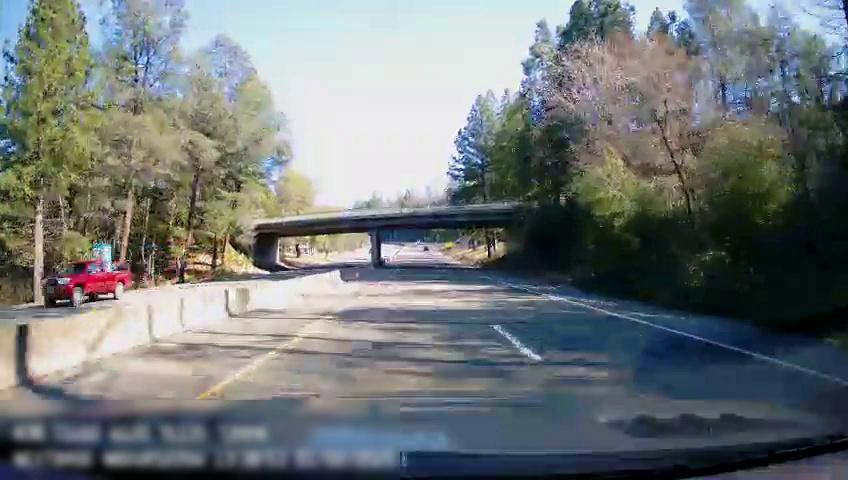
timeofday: Day
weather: Sunny
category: Drivable Space
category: Drivable Space
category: Vehicles | Truck
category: Lanes | Current Lane
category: Lanes | Current Lane
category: Lanes | Alternate Lane